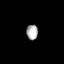
Tissue: lung
Cell type: Endothelial cells
Senescence score: 0.6353
Nuclear area (px): 170
Mean DAPI intensity: 174.571